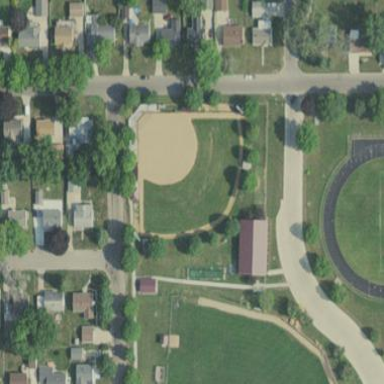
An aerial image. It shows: Softball pitch designated for baseball sports.